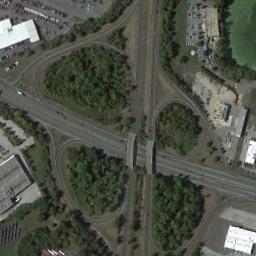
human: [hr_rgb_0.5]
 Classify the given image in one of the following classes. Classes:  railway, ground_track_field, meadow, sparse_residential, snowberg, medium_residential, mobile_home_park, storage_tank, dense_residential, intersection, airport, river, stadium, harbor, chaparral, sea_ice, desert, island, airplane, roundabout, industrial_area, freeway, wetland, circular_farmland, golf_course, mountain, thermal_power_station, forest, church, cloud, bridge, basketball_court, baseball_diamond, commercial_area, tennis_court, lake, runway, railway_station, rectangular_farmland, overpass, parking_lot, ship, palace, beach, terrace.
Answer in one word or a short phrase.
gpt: overpass